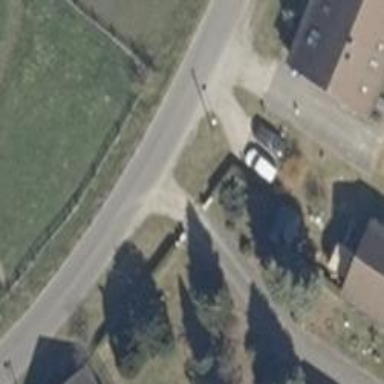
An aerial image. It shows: Asphalt road in residential area.